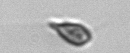
Label: Cryptophyta